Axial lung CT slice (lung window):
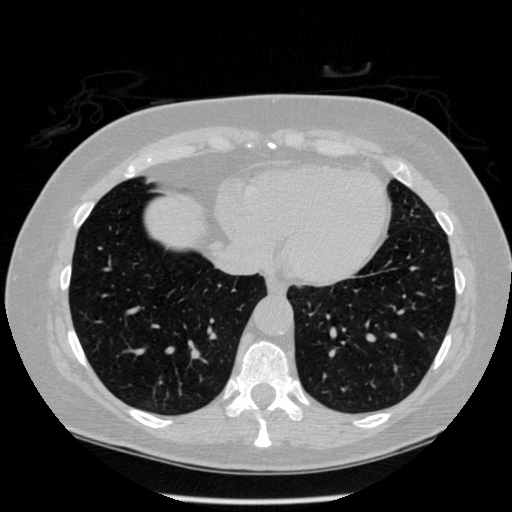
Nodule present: no